Interaction volume radius: 10 \u00c5
Interaction volume height: 10 \u00c5
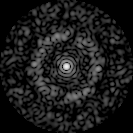
Disorder parameter: 0.8389